Question: I have an app which creates a series of modeless dialog windows which are shown in a 'cascade. The user is supposed to be able to click on any window to bring it to the top and interact with it.
Here's a screenshot, showing this working as intended. The user has clicked on the window 3rd from the bottom, successfully bringing it to the top.

A user reports that when he runs this, and clicks on one of the obscured window then the window .
<URL>
The user reports that this problem occurs on other PCs he has tried. I cannot reproduce the problem.
I am completely stumped and cannot even guess what might be causing this.
( One theory I had was that the app had frozen and was no longer responding to paint messages. However, the video shows the user dragging the obscured window out of the cascade, and then the window is painted just fine. It seems clear that the app does not get a paint message, or ignores it, when the window is selected )
The app is written using C++ and wxWidgets 2.9.4 and runs under windows 7
This appears to be a wxWidgets 2.9 issue. When built with v2.8.12 libraries, the user reports that it works fine.
Here is the code to create the windows. Note that the parent is NULL. ( This allows the main application window to be minimized without minimizing the cascade windows - a required feature. )
'''
cNewDataPopup::cNewDataPopup( cPatDataset& data )
: wxDialog(NULL,-1,L"New data",wxPoint(200,200),wxSize(570,242),
wxDEFAULT_DIALOG_STYLE|wxSTAY_ON_TOP )
, myData( data )
{
'''
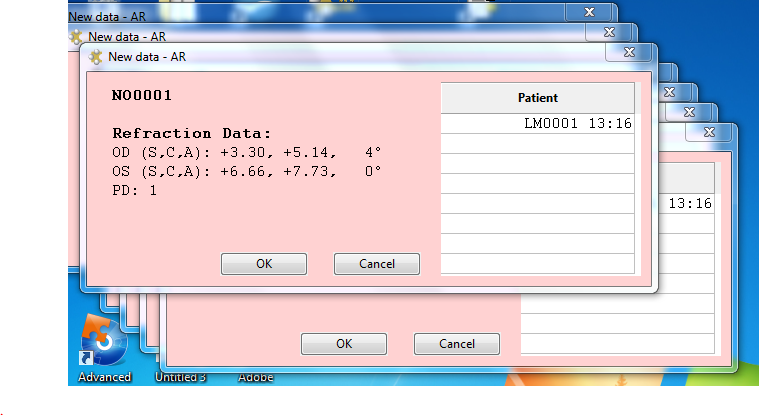
Answer: After some experimentation, I found that adding wxDIALOG_NO_PARENT to the wxSTAY_ON_TOP 'fixes' the problem.
( The following explanation is due to VZ. )
Apparently, specifying the window's parent as NULL is not sufficient to convince wxWidgets that you want no parent. It goes ahead and assigns a parent anyway, more or less at random. This is why odd, unexpected and unreproducible behaviour is observed. The algorithm for assigning a parent was changed in v2.9.x, which is why the odd and unexpected behaviour changes when I upgraded wxWidgets. In order to convince wxWidgets that, yes, really, I do not want a parent for a window, I have to specify BOTH a NULL parent and the wxDIALOG_NO_PARENT style.